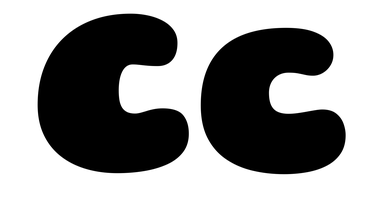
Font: Gluten_Black